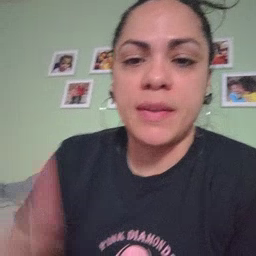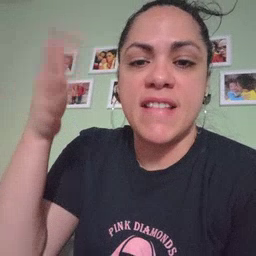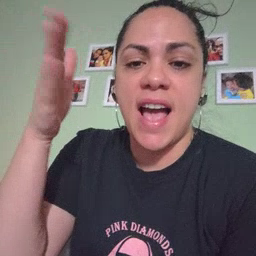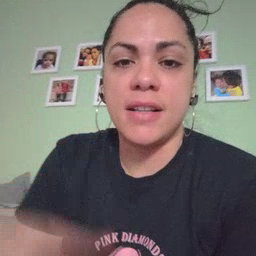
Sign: flag